Interaction volume radius: 10 \u00c5
Interaction volume height: 10 \u00c5
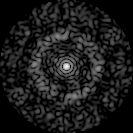
Disorder parameter: 0.8366